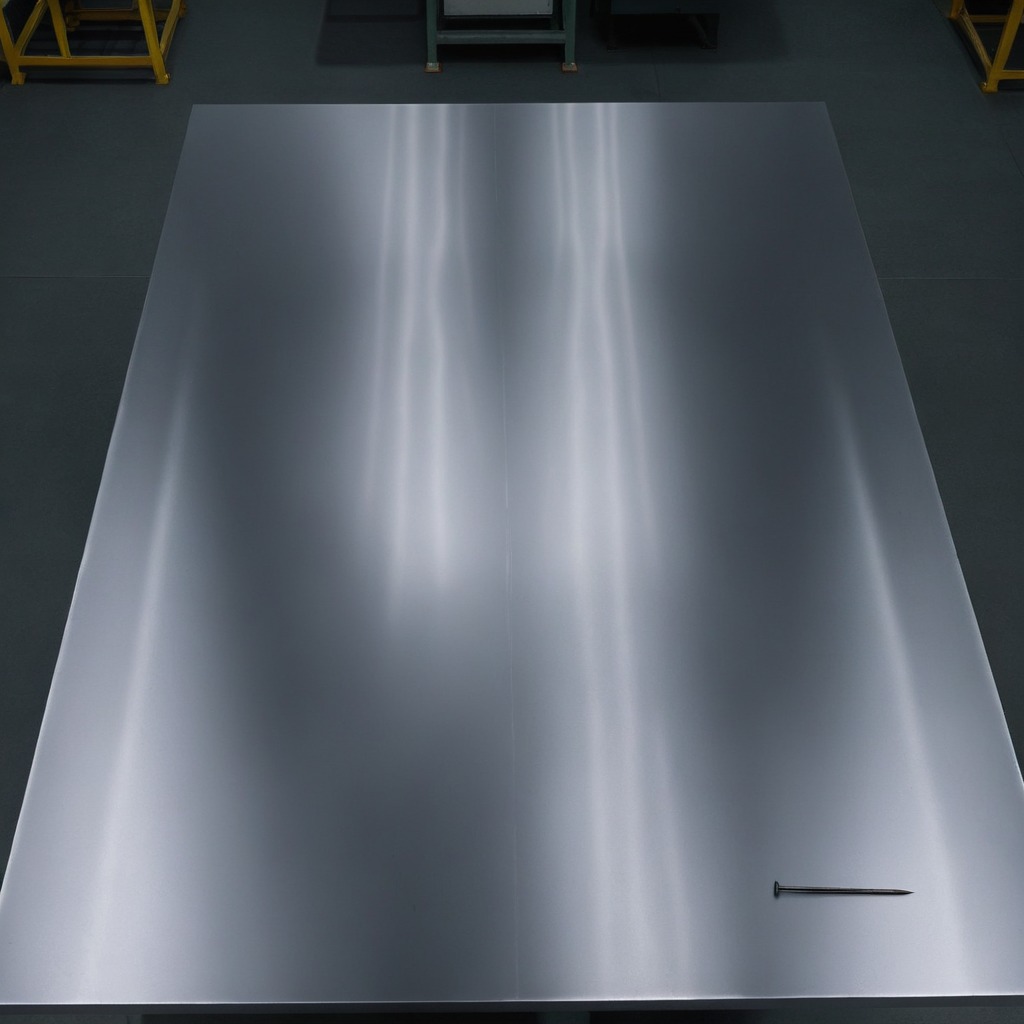
An iron nail lies on a clean empty table in a basement in the evening soft directional lighting on the tabletop realistic grain studio-quality clarity centered framing